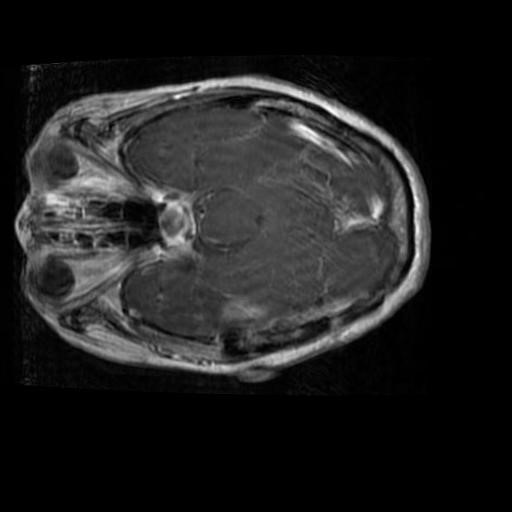
Label: brain_glioma